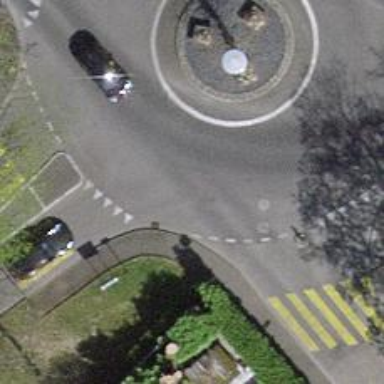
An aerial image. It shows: Tertiary road with asphalt surface leading to roundabout.